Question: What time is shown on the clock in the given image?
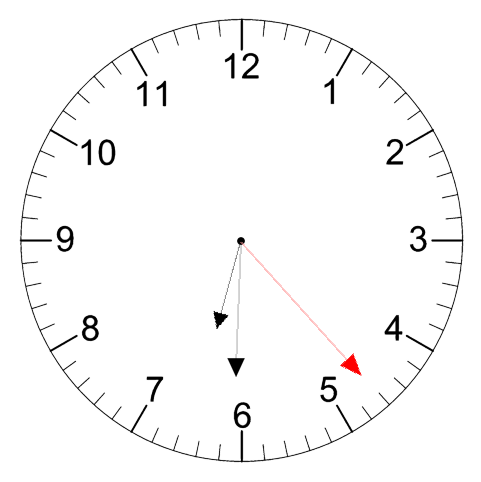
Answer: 06:30:23